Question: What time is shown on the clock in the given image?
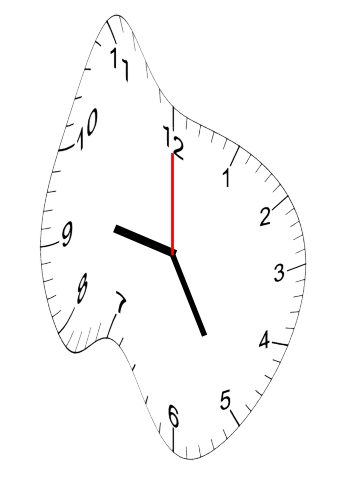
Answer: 09:25:00